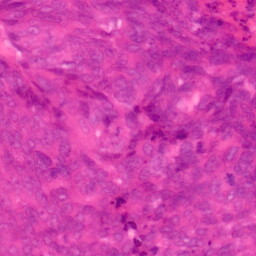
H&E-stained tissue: Colon